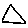
Label: triangle